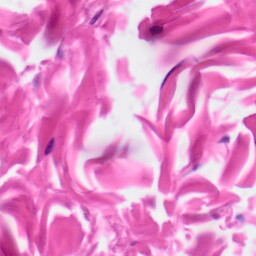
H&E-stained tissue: Skin